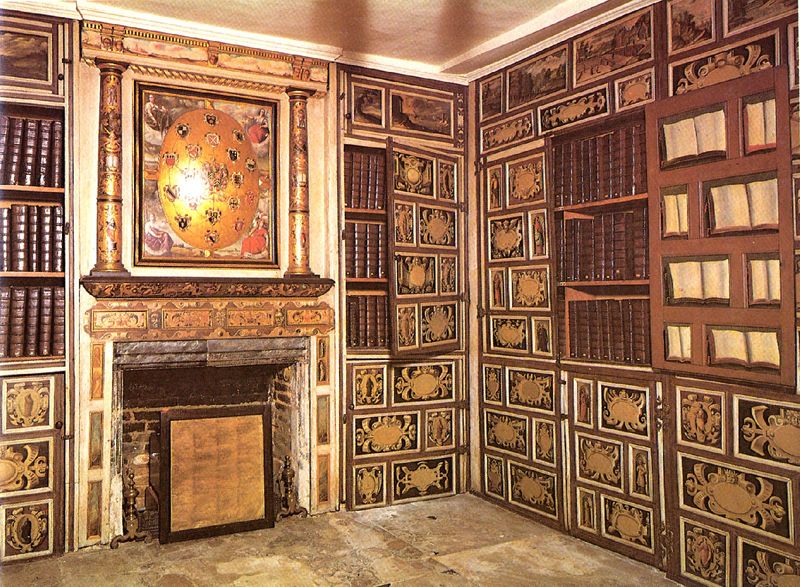
Titel: Buckinghamshire, Langley Marish Church, Kederminster Library
Standort: (GB Buckinghamshire) (EU - GB - Buckinghamshire)
Schlagwörter: gemälde, braun, holz, licht, marmor, raum, rücken, schwarz, säule, säulen, tür, zimmer, fächer, muster, ornament, regal, wand, rahmen, bild, innenraum, spiegelung, gold, decke, innen, kamin, bücher, kaminsims, saal, verkleidung, lesen, ornamente, foto, buch, scheibe, fliesen, schriften, literatur, intarsien, photo, buchrücken, gesims, bibliothek, bücherei, regale, bücherwand, ekce, zimer, weltkarte, täfelung, belesen, studiolo, geheimtür, geheimversteck, buchrüciken